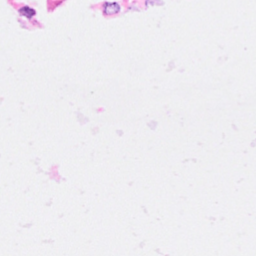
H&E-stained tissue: Breast